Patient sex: M
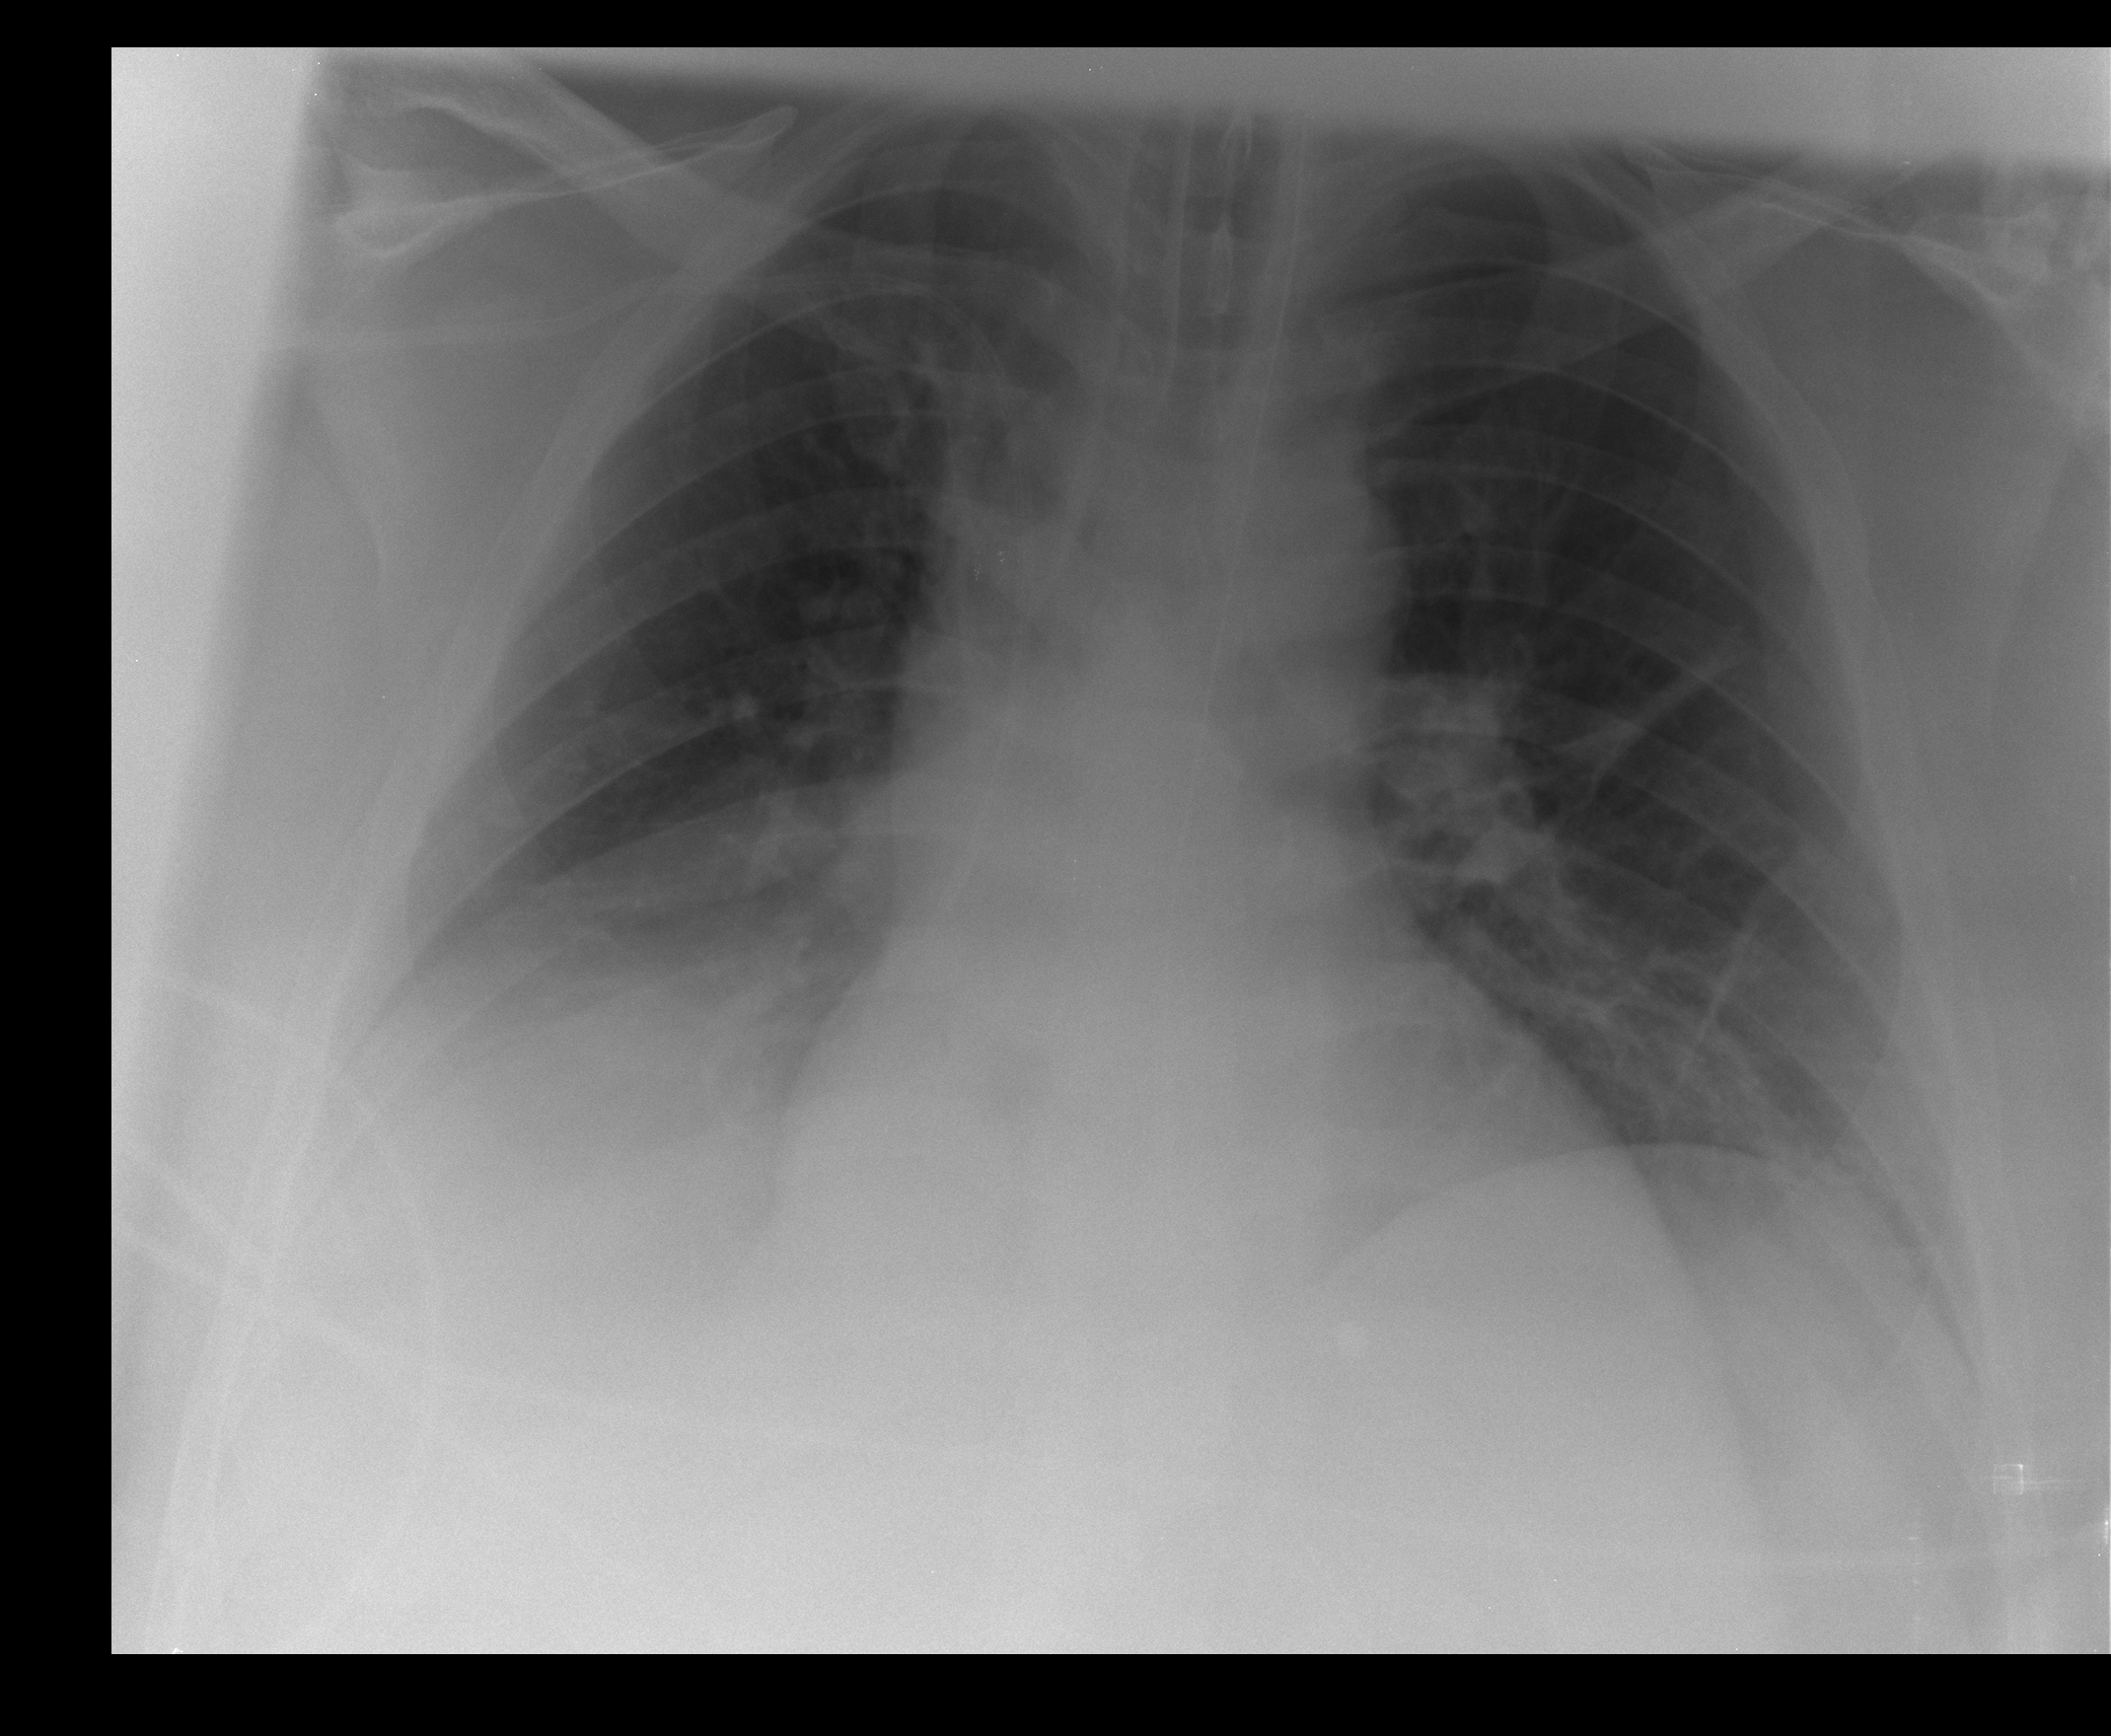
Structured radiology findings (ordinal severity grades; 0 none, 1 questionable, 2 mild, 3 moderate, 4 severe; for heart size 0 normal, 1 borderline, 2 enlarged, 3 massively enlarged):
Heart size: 2
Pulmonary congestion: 1
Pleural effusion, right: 2
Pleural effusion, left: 1
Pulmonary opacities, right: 1
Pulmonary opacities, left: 0
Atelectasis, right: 2
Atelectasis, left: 3